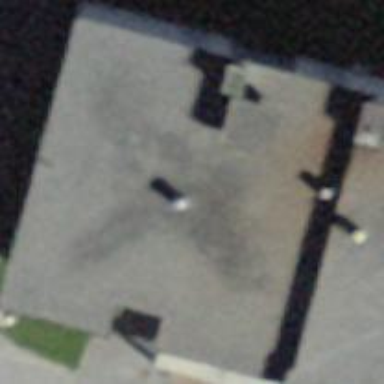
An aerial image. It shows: Building with flat roof.